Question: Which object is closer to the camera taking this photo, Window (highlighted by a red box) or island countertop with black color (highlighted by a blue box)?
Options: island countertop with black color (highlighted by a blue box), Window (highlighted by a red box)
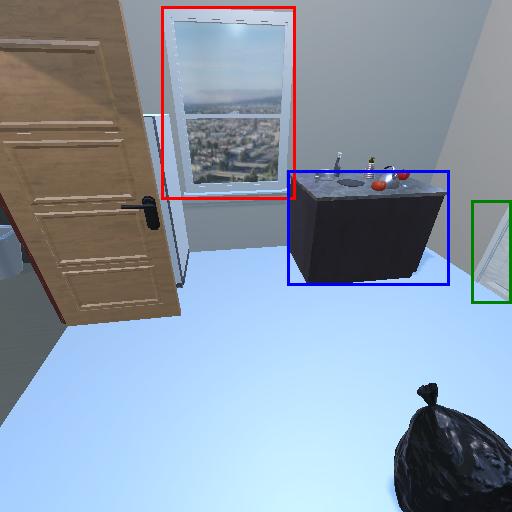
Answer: island countertop with black color (highlighted by a blue box)